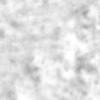
Label: no_change